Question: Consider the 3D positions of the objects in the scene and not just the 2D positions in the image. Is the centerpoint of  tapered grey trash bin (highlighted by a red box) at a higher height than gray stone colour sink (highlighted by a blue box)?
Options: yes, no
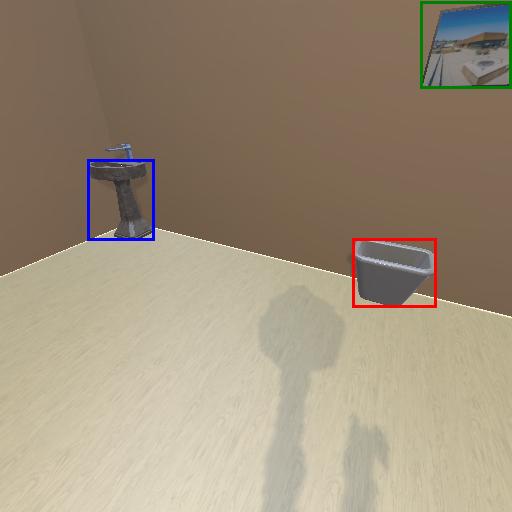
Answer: yes